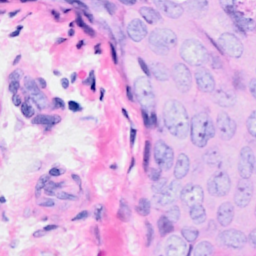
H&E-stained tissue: Breast